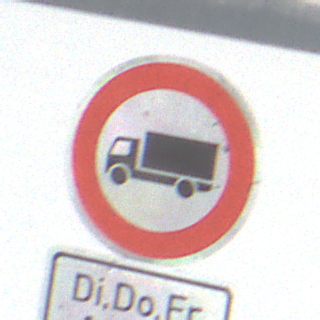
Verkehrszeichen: VerbotFuerKraftfahrzeugeUeberDreiKommaFuenfTonnen
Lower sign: ZeitangabenMitBeschraenkungAufWochentage3
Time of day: MorningAfternoon
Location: Outdoor (Nature)
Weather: Overcast
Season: Winter
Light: Natural